Question: I have a expand/collapse nested table structure like below.
Here when i click a parent all other previously expanded parents at that level and its child must be collapsed.

Initially Application(1) is expanded, have 2 child's(Image 1).
When i click Application(2) the childs of Application(1) must be collapsed (Image 2).
This should be applicable at all levels. Something like find siblings and hide, but except the clicked one. How can i do this
'''
siblings().find().not(clicked).hide();
'''
Here is my fiddle <URL>
Parent rows have a class 'parent' and id='[id]'. Child rows have a class by appending parent id class=child-[id].
'''
$('tr.parent')
.css("cursor", "pointer")
.attr("title", "Click to expand/collapse")
.click(function () {
$(this).siblings('.child-' + this.id).toggle();
});
$('tr[class*=child-]').hide().children('td');
'''
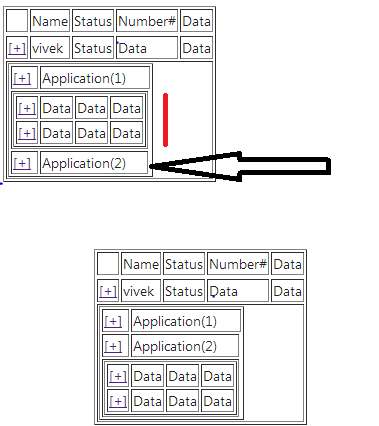
Answer: Try
'''
var $trs = $('tr.parent')
.css("cursor", "pointer")
.attr("title", "Click to expand/collapse")
.click(function () {
var $sibs = $(this).siblings('.child-' + this.id).toggle();
$(this).siblings().not($sibs).not('.parent').hide()
});
$('tr[class*=child-]').hide().children('td');
'''
Demo: <URL>